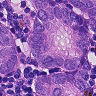
Metastatic tissue present: yes